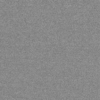
Label: dusty